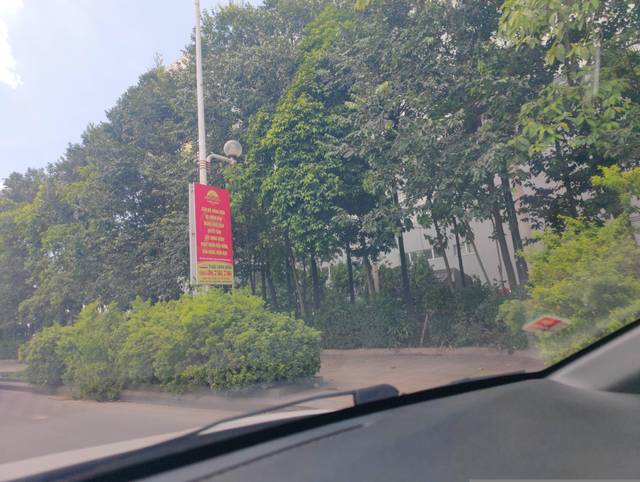
Region: Vietnam
Coordinates: 21.025, 105.9